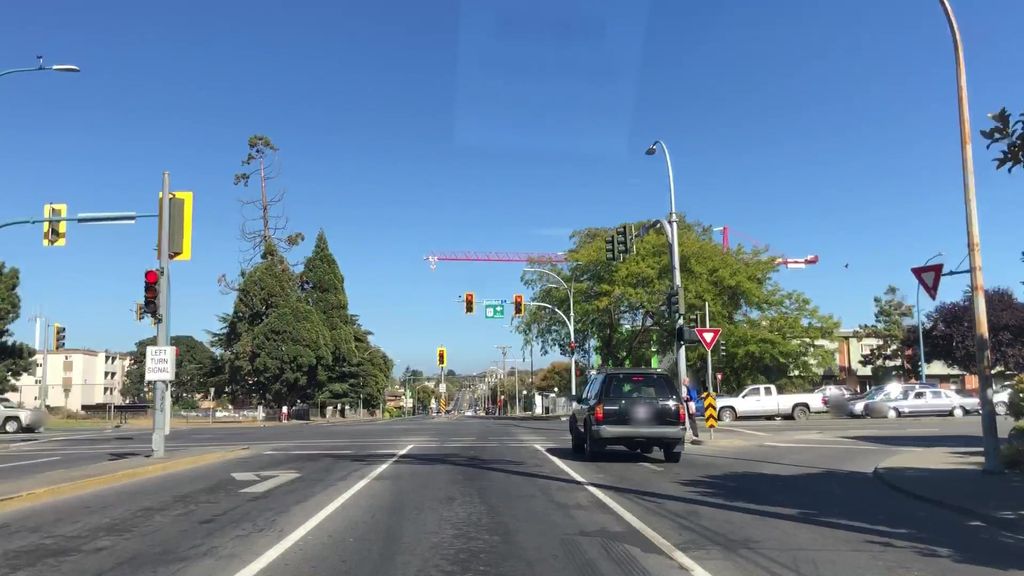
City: victoria